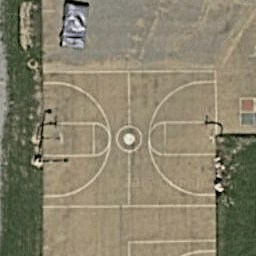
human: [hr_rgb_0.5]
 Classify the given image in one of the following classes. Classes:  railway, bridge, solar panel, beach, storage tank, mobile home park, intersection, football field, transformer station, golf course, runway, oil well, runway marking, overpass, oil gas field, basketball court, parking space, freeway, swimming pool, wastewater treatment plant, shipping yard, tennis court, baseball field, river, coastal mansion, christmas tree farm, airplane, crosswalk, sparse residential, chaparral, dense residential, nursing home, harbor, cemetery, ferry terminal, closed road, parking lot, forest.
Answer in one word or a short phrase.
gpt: basketball court